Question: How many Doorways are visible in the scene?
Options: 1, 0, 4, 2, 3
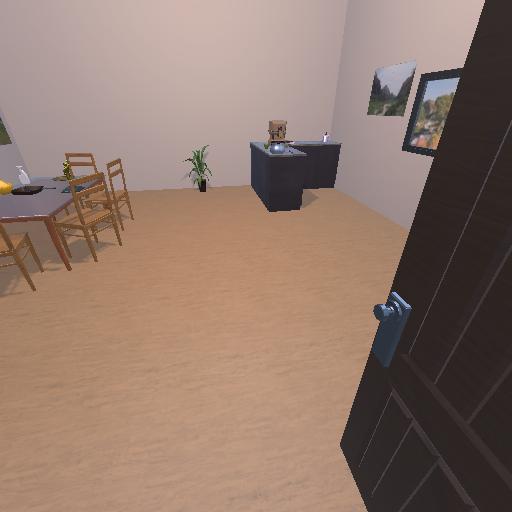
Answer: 1